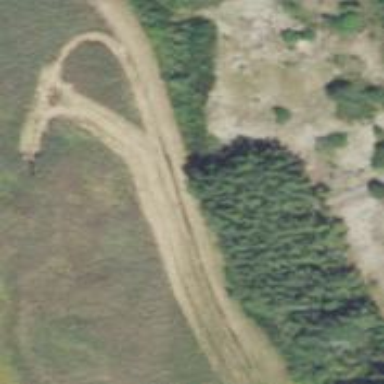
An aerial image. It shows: Bird hide located in leisure land.